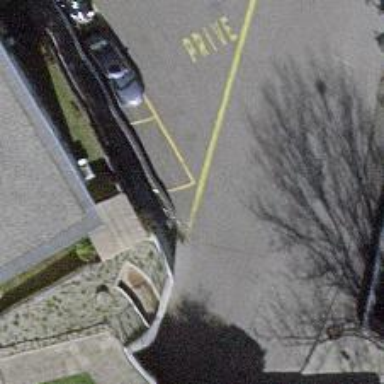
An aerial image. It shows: Multi-storey parking entrance.